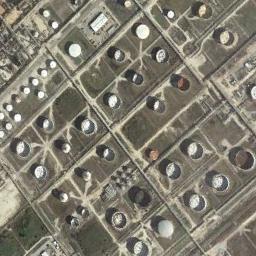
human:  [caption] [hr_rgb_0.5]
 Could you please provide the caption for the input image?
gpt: There are many different-sized storage tanks and many buildings in the factory, And there are large lawns in the factory .

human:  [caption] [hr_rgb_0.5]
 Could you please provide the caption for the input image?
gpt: About half of the storage tanks on this open lot have their lids open .

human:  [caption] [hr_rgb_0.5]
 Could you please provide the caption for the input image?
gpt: There are many storage tanks on the bare land .

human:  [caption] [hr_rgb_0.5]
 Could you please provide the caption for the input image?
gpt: There are many roads around the storage tanks .

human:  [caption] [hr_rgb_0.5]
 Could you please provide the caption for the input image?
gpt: There are many storage tanks arranged neatly .